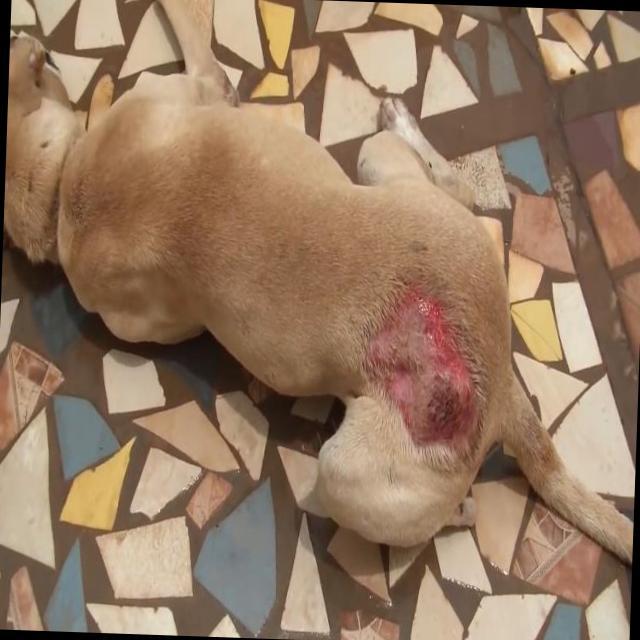
Canine dermatitis — inflammation of the skin presenting with erythema, pruritus, papules, and excoriation. May be allergic, contact, or atopic in origin.